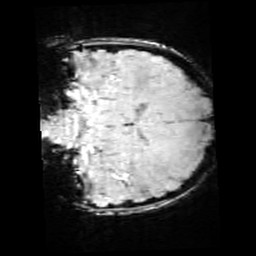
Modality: SWI
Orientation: coronal
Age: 10
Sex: female
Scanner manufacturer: siemens
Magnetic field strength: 3 T
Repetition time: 0.027 s
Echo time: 0.02 s